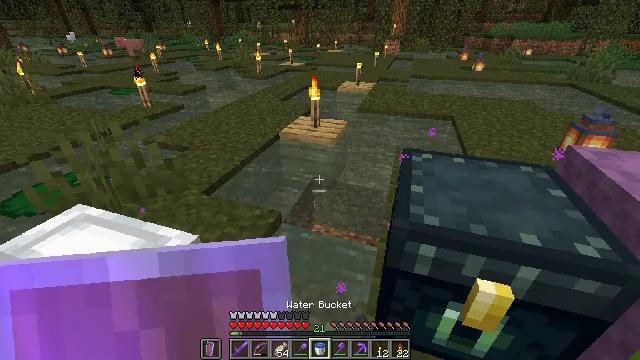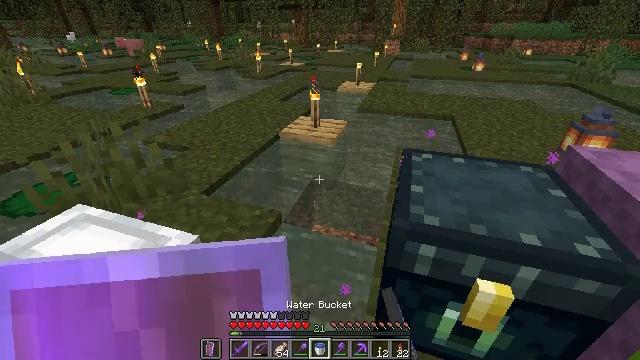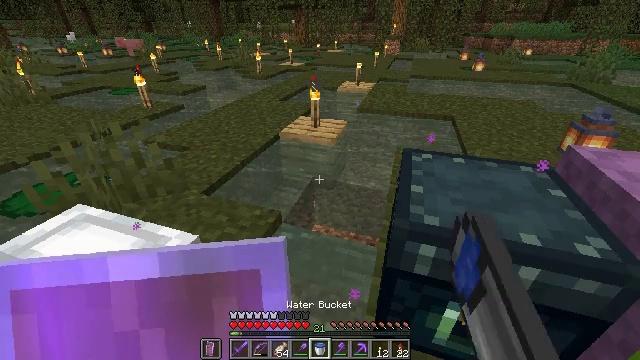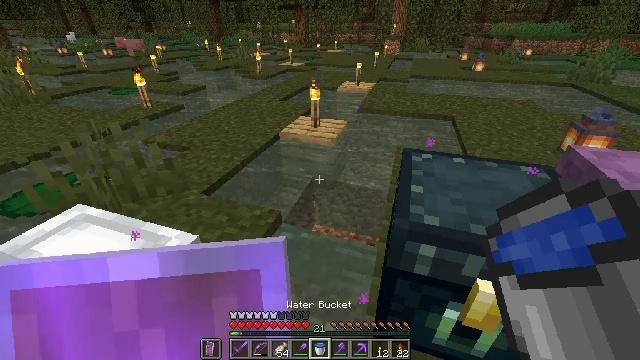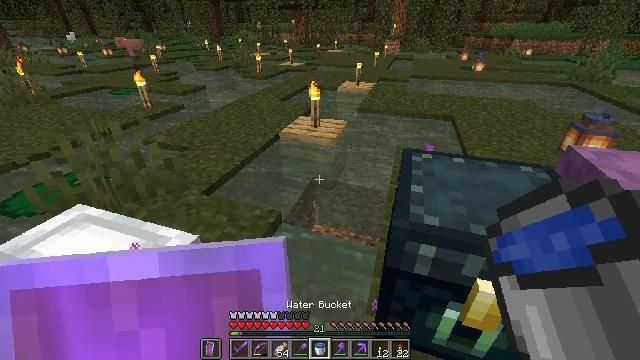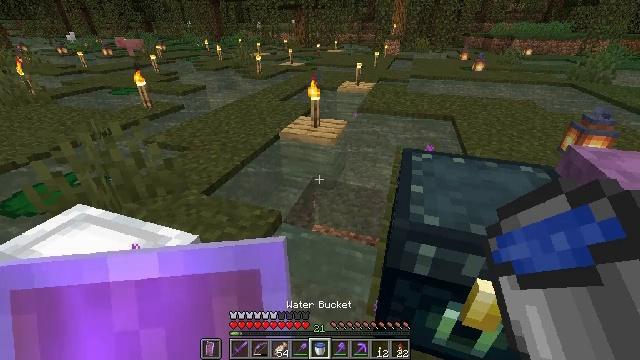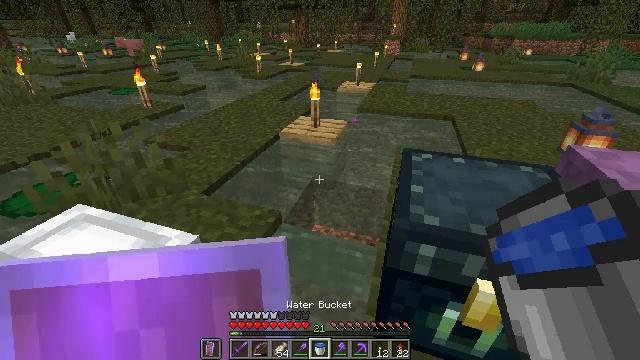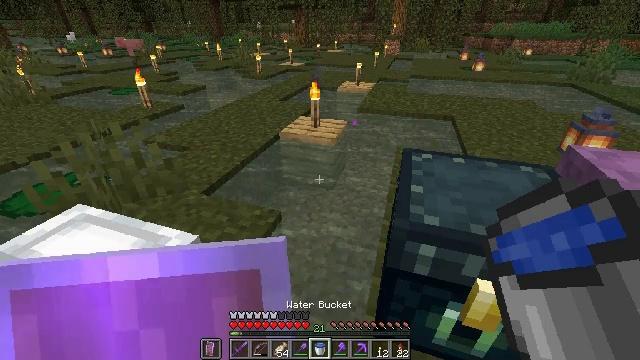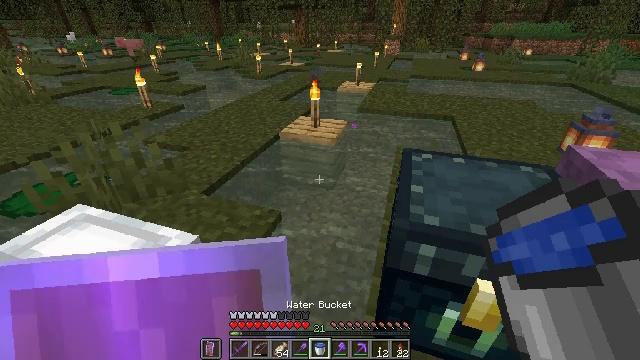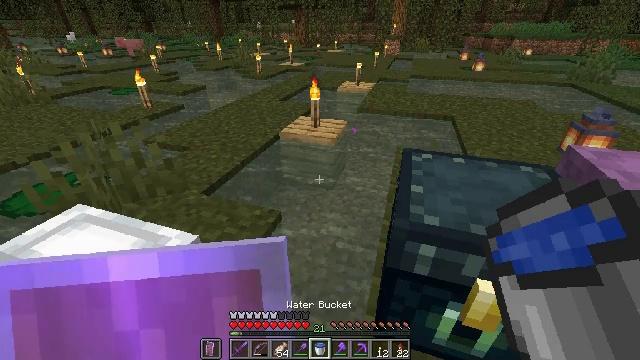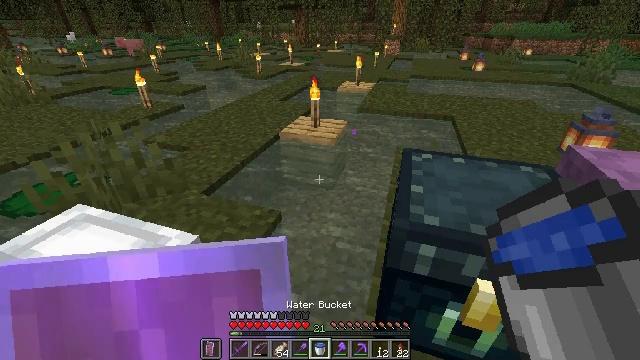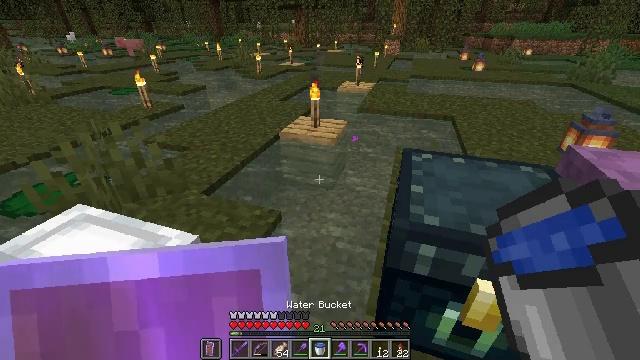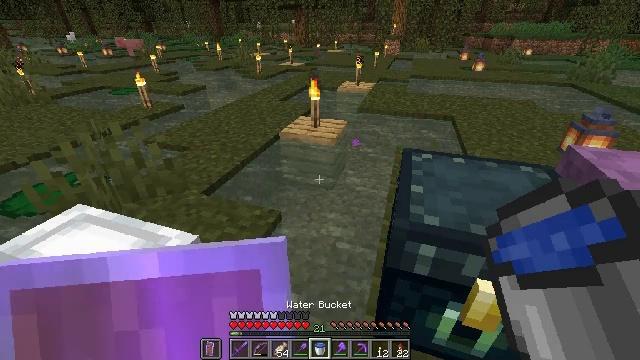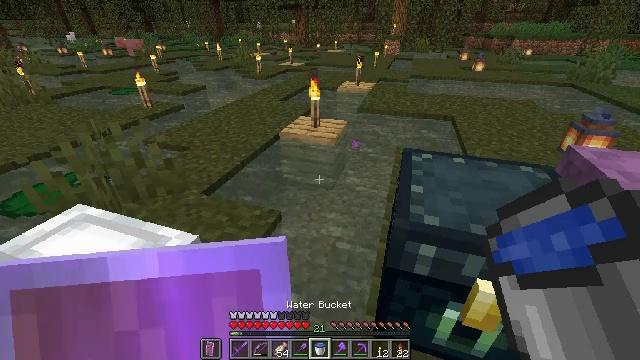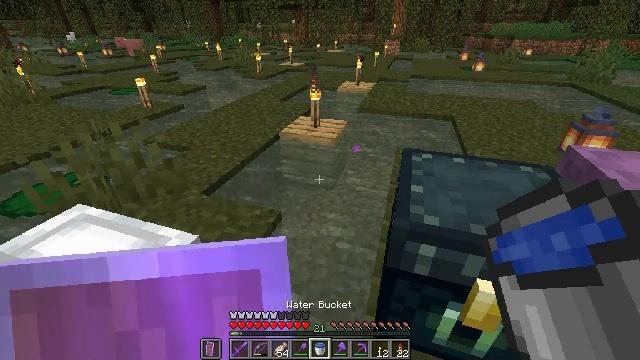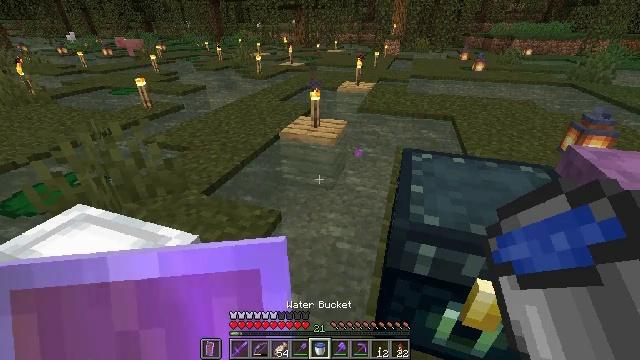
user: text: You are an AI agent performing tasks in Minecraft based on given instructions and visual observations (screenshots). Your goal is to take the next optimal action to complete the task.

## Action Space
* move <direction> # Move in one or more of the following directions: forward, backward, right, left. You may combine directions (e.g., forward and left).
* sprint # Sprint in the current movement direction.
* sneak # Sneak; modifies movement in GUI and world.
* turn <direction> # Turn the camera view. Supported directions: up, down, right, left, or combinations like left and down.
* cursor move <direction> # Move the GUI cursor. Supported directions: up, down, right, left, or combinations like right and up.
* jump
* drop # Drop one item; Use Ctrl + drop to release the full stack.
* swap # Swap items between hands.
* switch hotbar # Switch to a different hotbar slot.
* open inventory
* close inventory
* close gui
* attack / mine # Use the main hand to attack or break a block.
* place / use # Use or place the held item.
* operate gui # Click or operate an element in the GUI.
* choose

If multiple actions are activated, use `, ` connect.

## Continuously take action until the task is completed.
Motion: motion action
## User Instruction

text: Recycle the crafting table.
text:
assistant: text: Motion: no_op
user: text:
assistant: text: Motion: no_op
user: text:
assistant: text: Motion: no_op
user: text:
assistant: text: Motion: no_op
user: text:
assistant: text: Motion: no_op
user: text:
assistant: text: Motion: no_op
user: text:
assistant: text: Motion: no_op
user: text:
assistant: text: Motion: no_op
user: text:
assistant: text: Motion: no_op
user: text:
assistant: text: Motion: no_op
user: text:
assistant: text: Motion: no_op
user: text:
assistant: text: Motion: no_op
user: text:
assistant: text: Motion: no_op
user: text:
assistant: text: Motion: no_op
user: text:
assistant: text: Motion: no_op
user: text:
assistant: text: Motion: no_op
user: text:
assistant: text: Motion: no_op
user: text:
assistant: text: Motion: open inventory
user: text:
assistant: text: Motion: open inventory
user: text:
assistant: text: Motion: open inventory
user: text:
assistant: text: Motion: no_op
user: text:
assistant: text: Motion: no_op
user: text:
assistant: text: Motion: turn right and up
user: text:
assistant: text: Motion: turn right and up
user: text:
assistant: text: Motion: no_op
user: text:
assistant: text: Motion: no_op
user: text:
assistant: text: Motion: no_op
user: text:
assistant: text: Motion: no_op
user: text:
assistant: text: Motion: no_op
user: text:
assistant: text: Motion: no_op